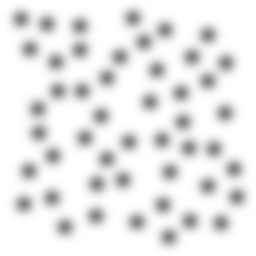
Squares: 0
Triangles: 0
Stars: 48
Total shapes: 48